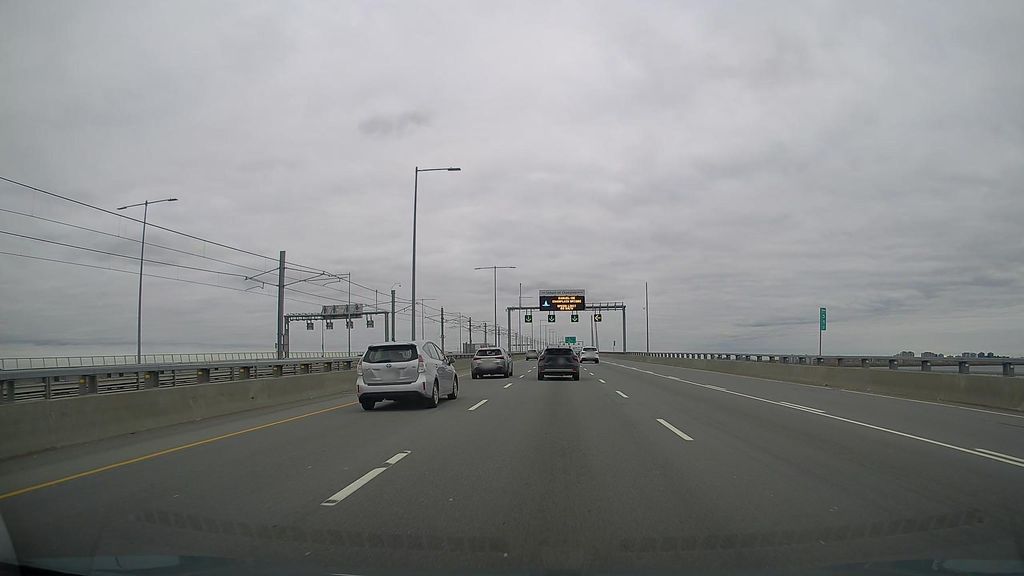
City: montreal